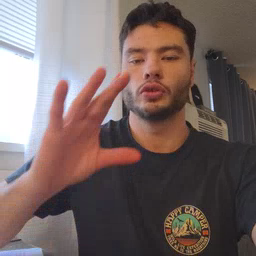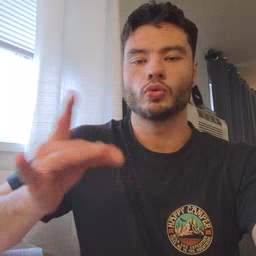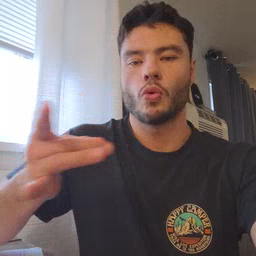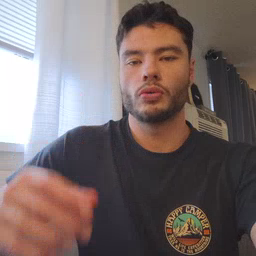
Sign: story